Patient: sex M, age 65
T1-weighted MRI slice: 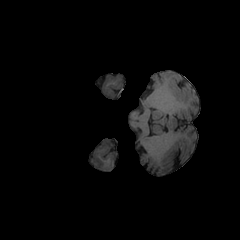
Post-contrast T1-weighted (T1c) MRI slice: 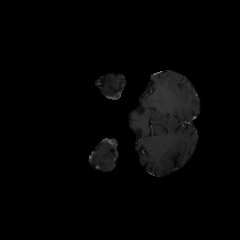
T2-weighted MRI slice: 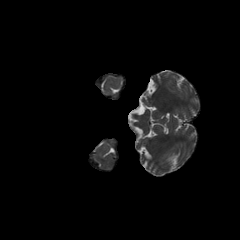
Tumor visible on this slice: no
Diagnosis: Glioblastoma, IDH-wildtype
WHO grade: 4